Field crop: maize
Growth stage: 1
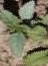
Species: datura